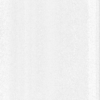
Label: dusty